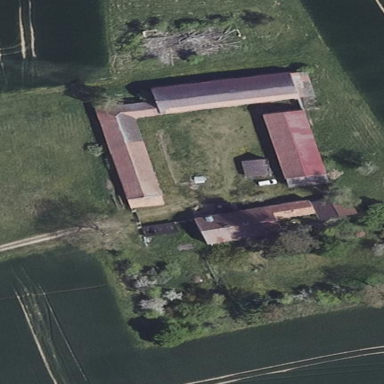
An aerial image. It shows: Farmyard area.